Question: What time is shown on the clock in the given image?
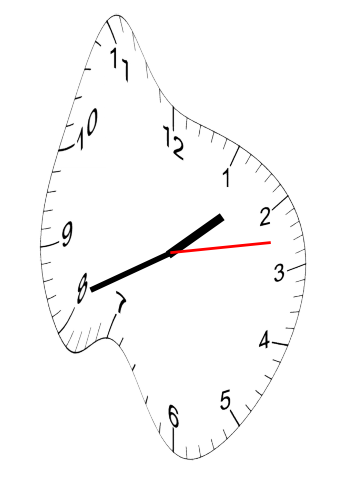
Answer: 01:41:13